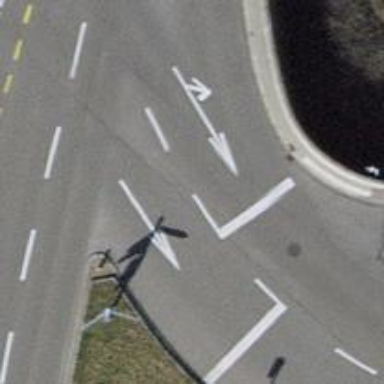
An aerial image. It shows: Road with traffic signals.